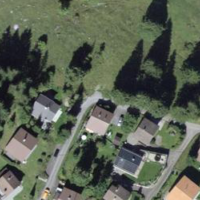
EUNIS habitat code: 24
Species observed at this site:
Sorbus aucuparia